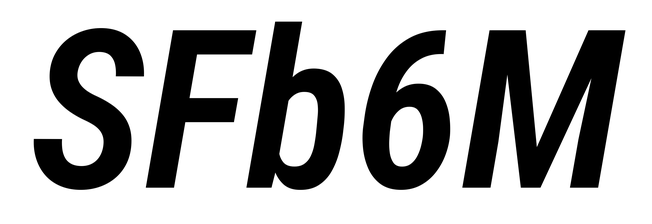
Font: Roboto-Italic_Condensed_SemiBold_Italic